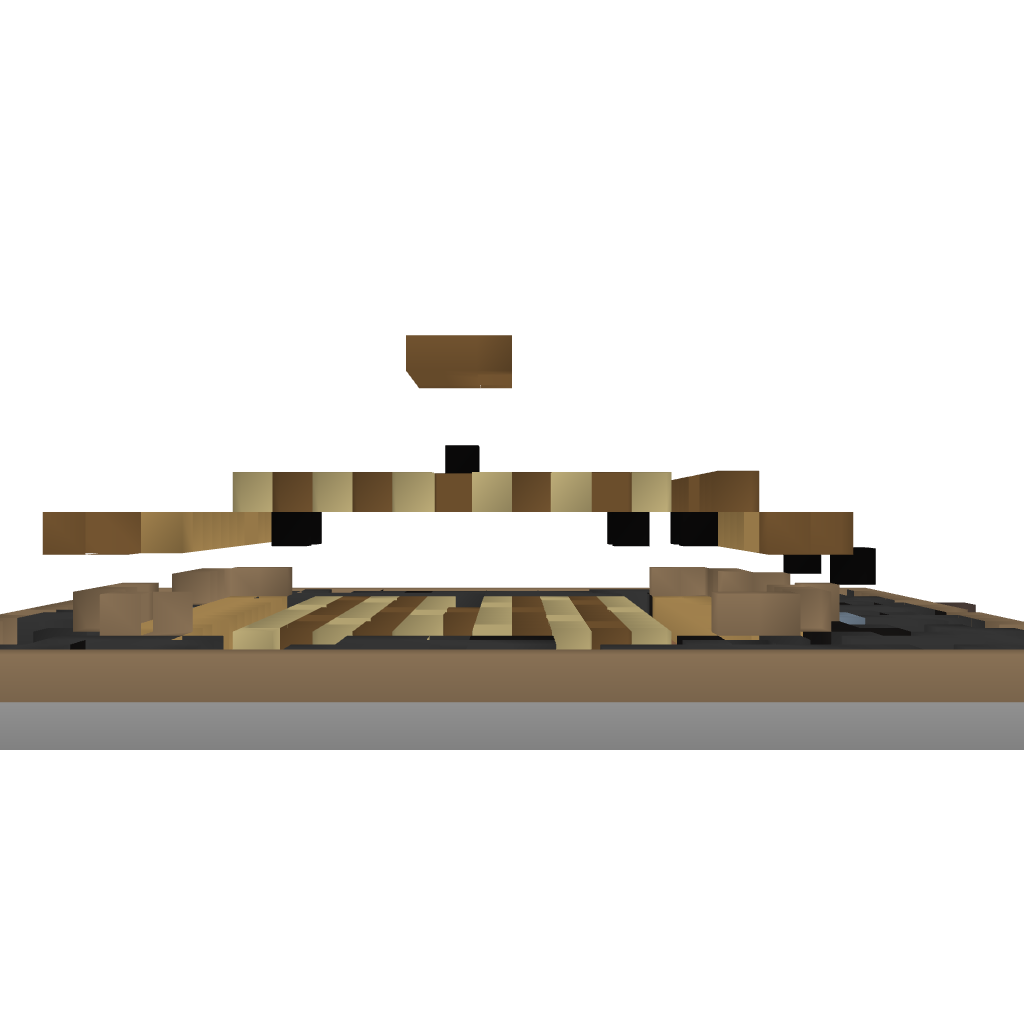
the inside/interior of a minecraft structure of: Cottage